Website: lowes
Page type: billing-address
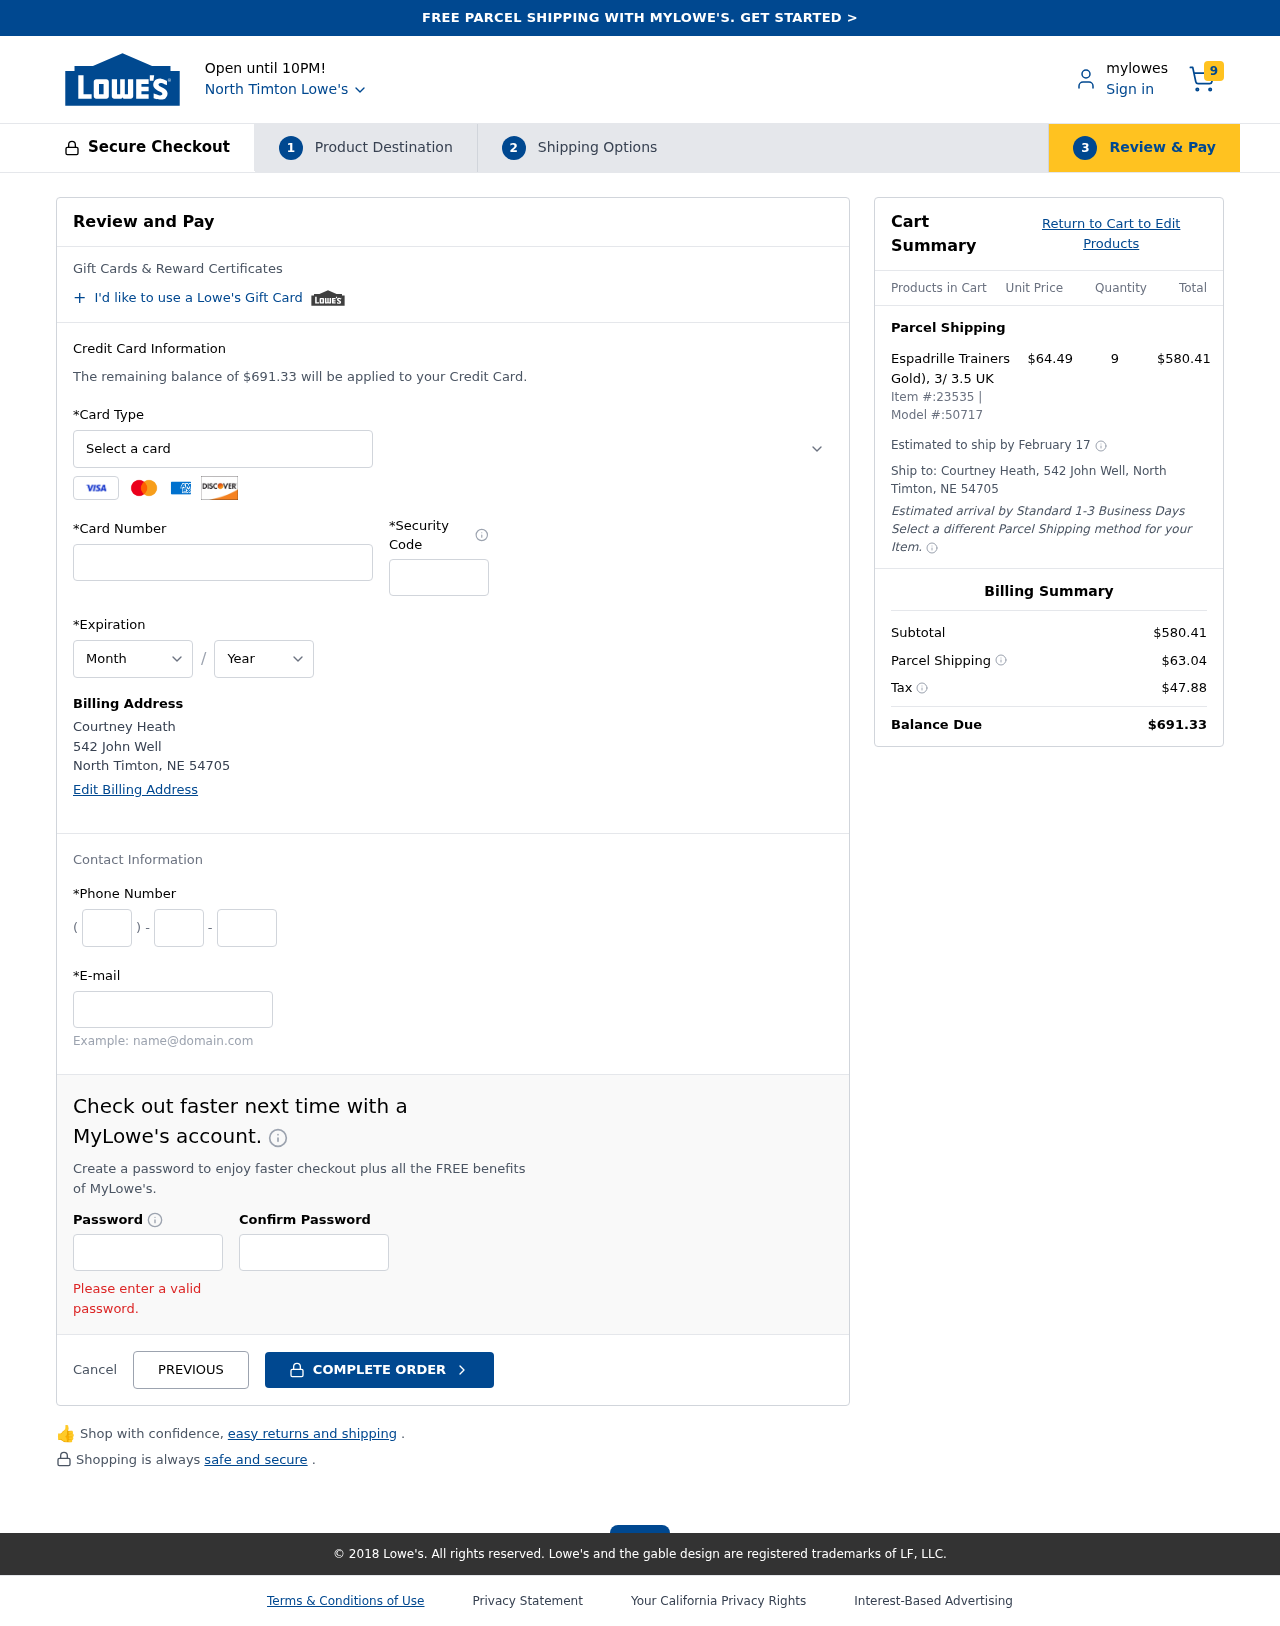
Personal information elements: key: PII_CARD_CVV
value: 627
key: PII_CARD_EXPIRY_MONTH
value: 04
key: PII_CARD_EXPIRY_YEAR
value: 28
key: PII_CARD_NUMBER
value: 4630 0883 6194 6804
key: PII_CARD_TYPE
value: Visa
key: PII_CITY
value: North Timton
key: PII_CITY_STATE_ZIP
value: North Timton, NE 54705
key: PII_EMAIL
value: courtneyheath@yahoo.com
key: PII_FULLNAME
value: Courtney Heath
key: PII_PHONE_AREA
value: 249
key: PII_PHONE_PREFIX
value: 917
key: PII_PHONE_SUFFIX
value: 5470
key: PII_STREET
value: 542 John Well
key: PII_FULLNAME2
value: Courtney Heath
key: PII_PHONE_LINE
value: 5470
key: PII_STATE_ABBR
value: NE
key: PII_POSTCODE
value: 54705
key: PII_POSTCODE_FULL
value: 54705
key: PII_CITY_STATE
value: North Timton, NE
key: PII_PHONE_LINE_NUMERIC
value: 5470
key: PII_PHONE_SUFFIX_NUMERIC
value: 5470
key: PII_POSTCODE_NUMERIC
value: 54705
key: PII_PHONE_LAST4
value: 5470
Product elements: key: PRODUCT1_NAME
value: Espadrille Trainers Gold), 3/ 3.5 UK
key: PRODUCT1_PRICE
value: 64.49
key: PRODUCT1_QUANTITY
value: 9
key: PRODUCT_ITEM_NUMBER
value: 23535
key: PRODUCT_MODEL_NUMBER
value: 50717
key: PRODUCT1_LINE_TOTAL
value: $580.41
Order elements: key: ORDER_NUM_ITEMS
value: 9
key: ORDER_TOTAL
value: $691.33
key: ORDER_SHIPPING_DATE
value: February 17
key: ORDER_SUBTOTAL
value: $580.41
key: ORDER_SHIPPING_COST
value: $63.04
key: ORDER_TAX
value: $47.88